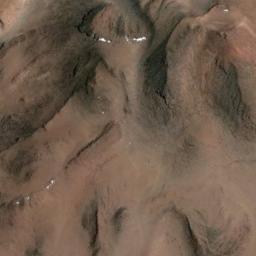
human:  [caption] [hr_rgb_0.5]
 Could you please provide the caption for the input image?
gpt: Seventy percent of the area on this mountain is bare orange-red land .

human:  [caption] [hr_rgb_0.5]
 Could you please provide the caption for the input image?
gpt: The mountain has a rugged surface and its rocks are brown .

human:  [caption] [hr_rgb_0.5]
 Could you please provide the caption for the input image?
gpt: The mountains are winding and undulating .

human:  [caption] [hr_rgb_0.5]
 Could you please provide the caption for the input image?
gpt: The mountain is full of yellow soil .

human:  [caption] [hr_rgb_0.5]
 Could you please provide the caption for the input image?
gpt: There are some ridges on the brown mountain .